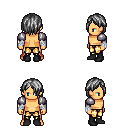
a pixel art fantasy rpg character, male body template, human, tanned skin, steel arm armor, gold greaves, gray bangs hairstyle, white cloth bandages, black shoes, four views (front, back, left, right), 2x2 character sprite sheet, small pixel art, hard edges, no anti-aliasing